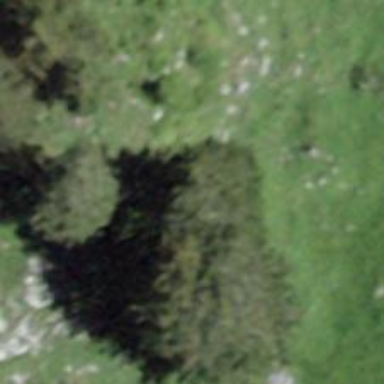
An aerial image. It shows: Beautiful tree in nature.